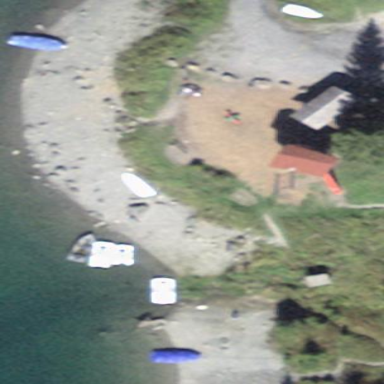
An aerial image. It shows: Playground area for leisure activities on the land.